Question: I've tried everything changing the color of this:
'''
call s:h("Underlined", {"fg": s:norm, "gui": "underline", "cterm": "underline"})
'''
As well as all the colors of the link texts.
Does anybody know how to change it?
Here's a picture:

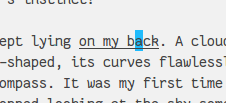
Answer: For a long time, you couldn't; the underline color always equaled the text color. AFAICT, in terminals this wasn't supported, and for consistency, Vim also didn't offer this in GVIM.
With Vim 8.2.0863, the <URL>.
In GVIM, you could switch to the (GUI-only) attribute (mostly used for spell checking), which supports a separate "special color", set via 'guisp={color-name}'; see ':help highlight-guisp'.